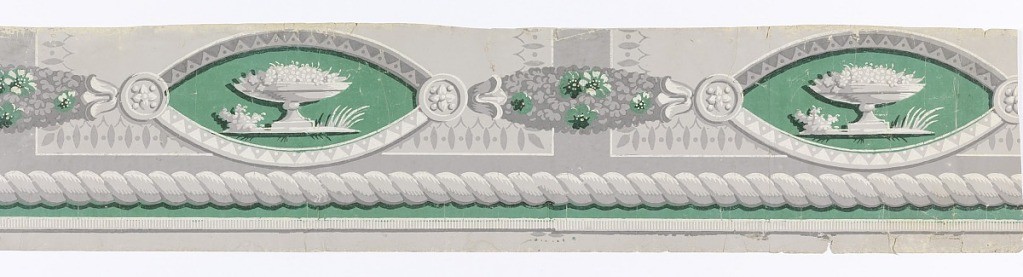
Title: Border
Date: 1810–25
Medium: Block-printed on handmade paper
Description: Classically dressed figures with Empire or ancient style furniture including a candelabra form, an ancient style chair, and a table with monopodia and ancient Greek vessel placed on top.  At right edge, lower half of figure with a shield.  Platform composed of a band of dentils.  Printed in shades of brown on tan ground (?).